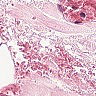
Metastatic tissue present: no